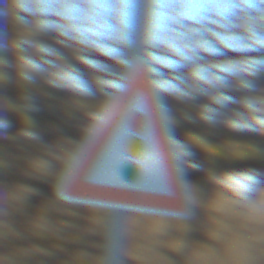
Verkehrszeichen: Lichtzeichenanlage
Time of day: MorningAfternoon
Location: Outdoor (Nature)
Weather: Clear
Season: NotSpecified
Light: Natural